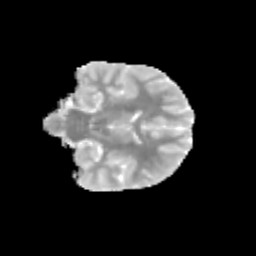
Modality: MD
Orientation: coronal
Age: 12
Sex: female
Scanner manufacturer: siemens
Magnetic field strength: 3 T
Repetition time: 3.8 s
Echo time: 0.07 s